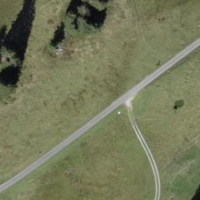
EUNIS habitat code: 23
Species observed at this site:
Platanthera bifolia